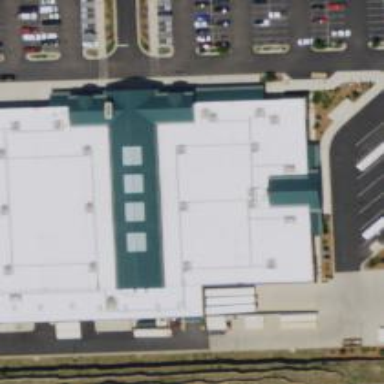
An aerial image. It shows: Outdoor shop located in building.